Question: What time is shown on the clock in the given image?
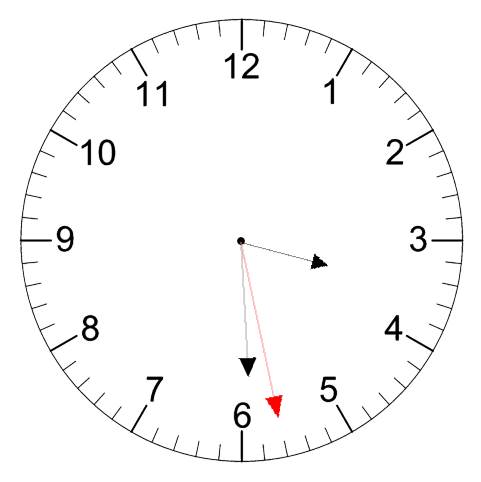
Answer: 03:29:28